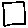
Label: square